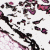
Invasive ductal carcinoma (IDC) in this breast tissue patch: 0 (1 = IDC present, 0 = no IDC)